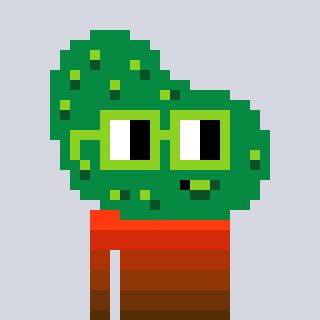
a pixel art character with square light green glasses, a pickle-shaped head and a bluegrey-colored body on a cool background